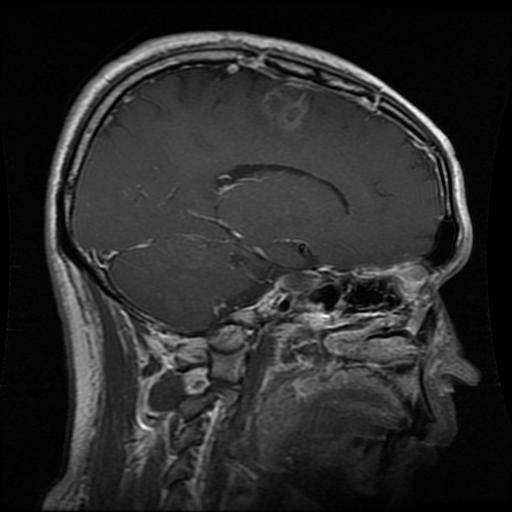
Label: glioma